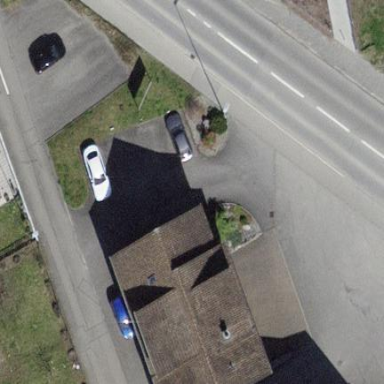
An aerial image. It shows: Building with tiled roof.